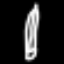
Label: pencil